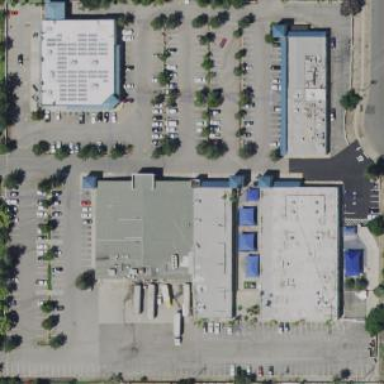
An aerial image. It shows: Retail area.